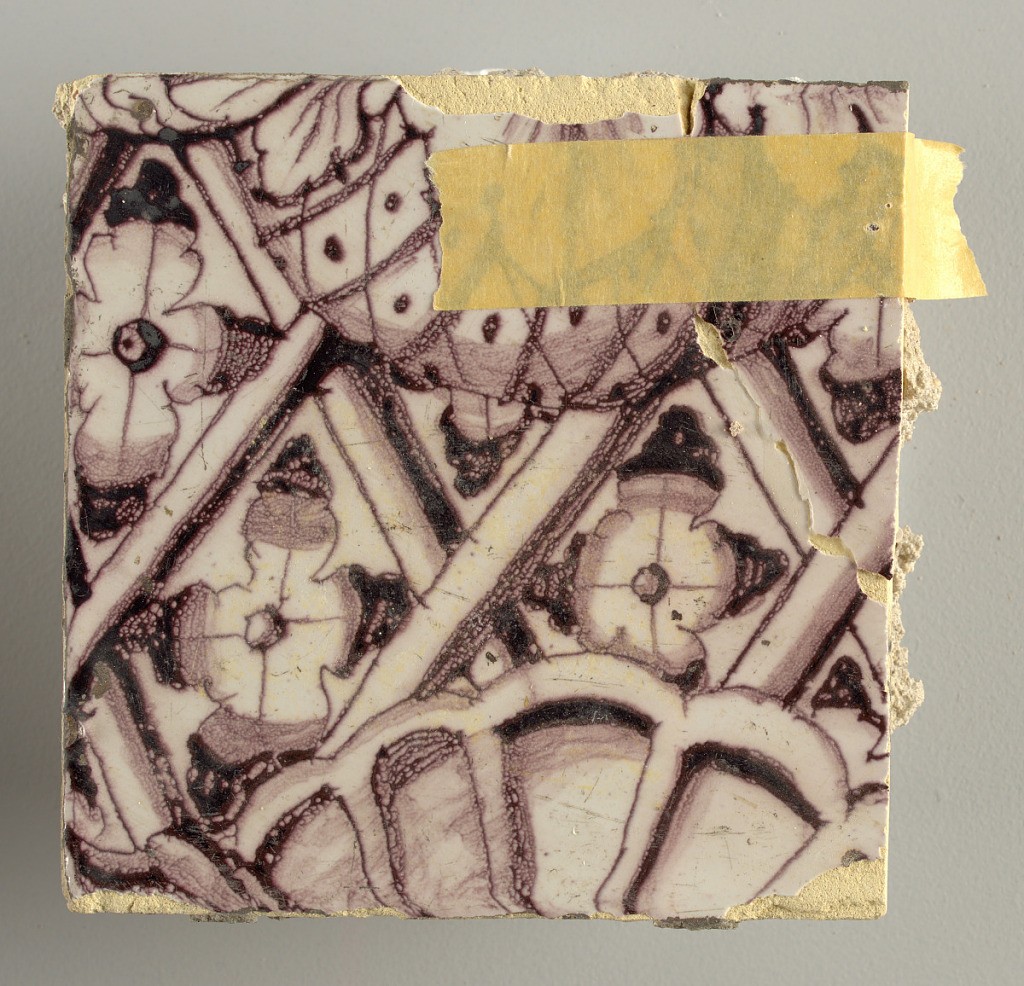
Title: Tile wall facing
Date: ca. 1725
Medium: Tin-glazed earthenware, underglaze
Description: Horizontal rectangle.  Thirty tiles wide and twenty-three tiles high with opening for fireplace eleven tiles wide and ten high.  Foliage arabesques disposed about three vertical axes from which are emphazised by urns at center and right, and at left by the figure of a standing woman carrying an infant on her arm and accompanied by two children.